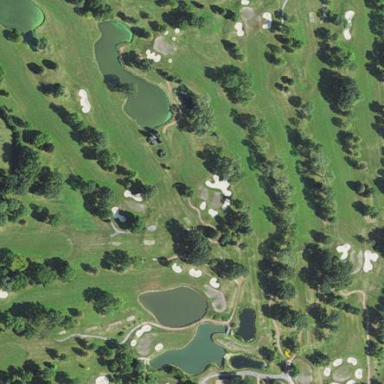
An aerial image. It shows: Abandoned golf course on brownfield site.